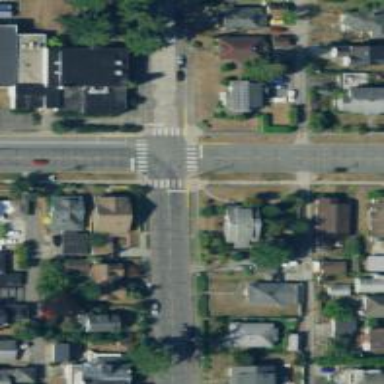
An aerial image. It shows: Road with stop sign.